Field crop: tomato
Growth stage: 1
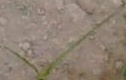
Species: cyperus